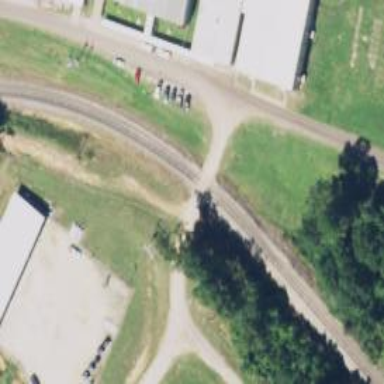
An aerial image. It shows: Railway level crossing.